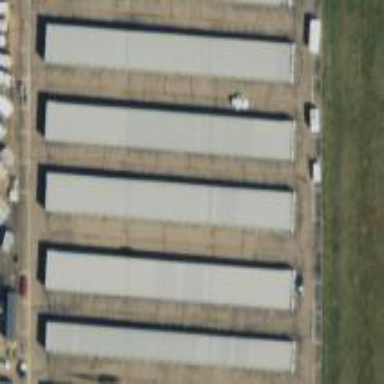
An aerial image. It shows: Storage rental shop.